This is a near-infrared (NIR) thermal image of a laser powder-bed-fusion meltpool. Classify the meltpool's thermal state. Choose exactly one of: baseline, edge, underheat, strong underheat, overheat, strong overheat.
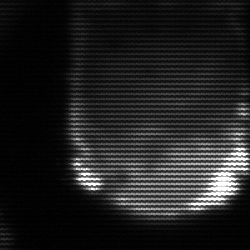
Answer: edge